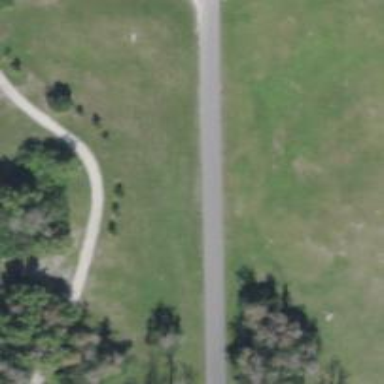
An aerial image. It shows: Disc golf hole.